Frequency: 90000
Velocity: 0,279
Power: 4,2
Pulse duration: 0,0000001
Pass count: 1
Magnification: 10
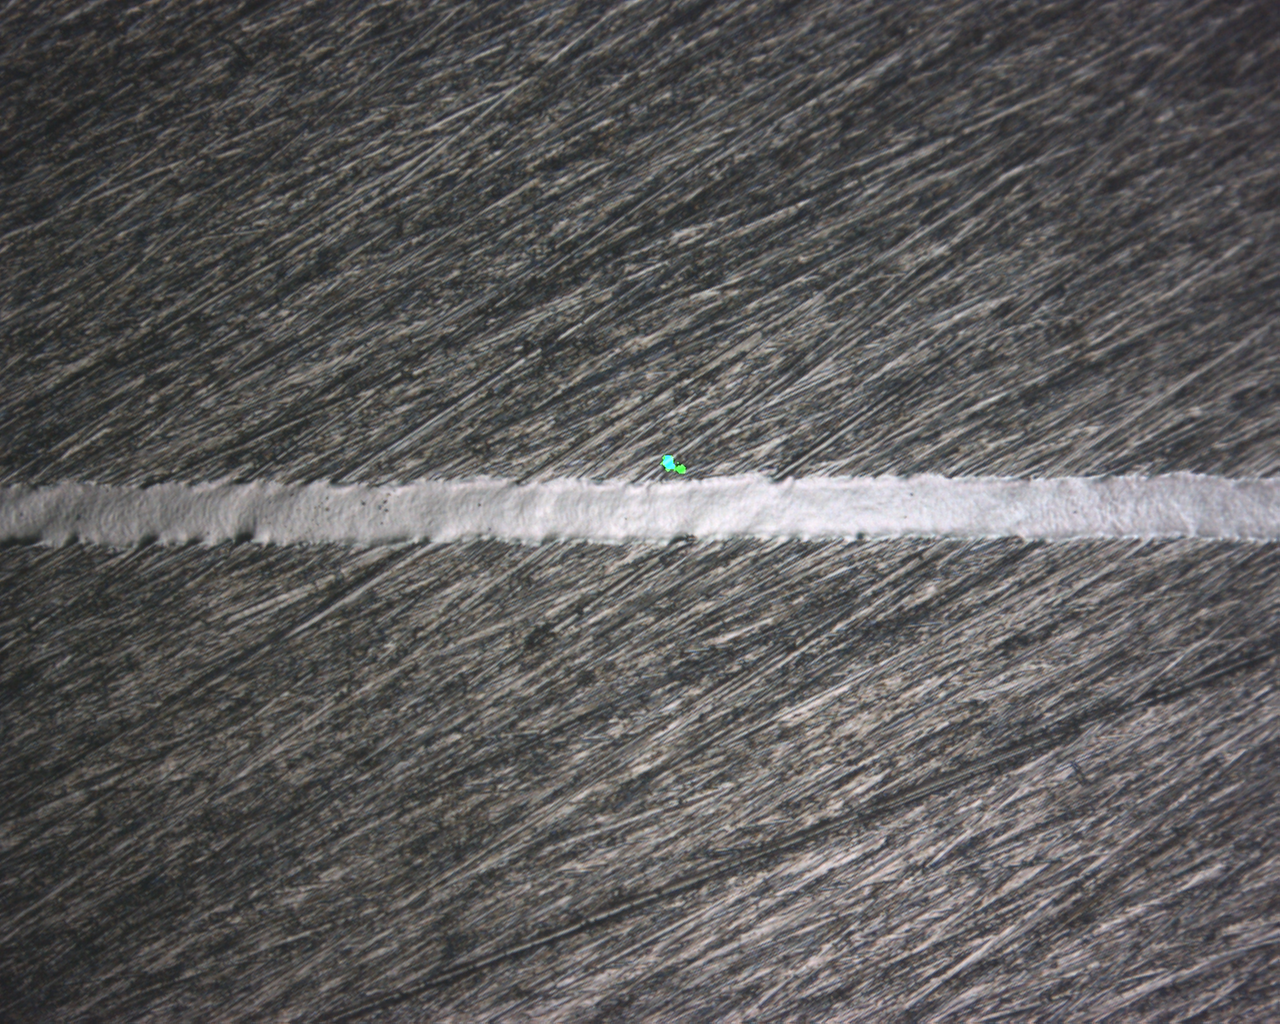
Measured width: 141.961
Other width: 5.835